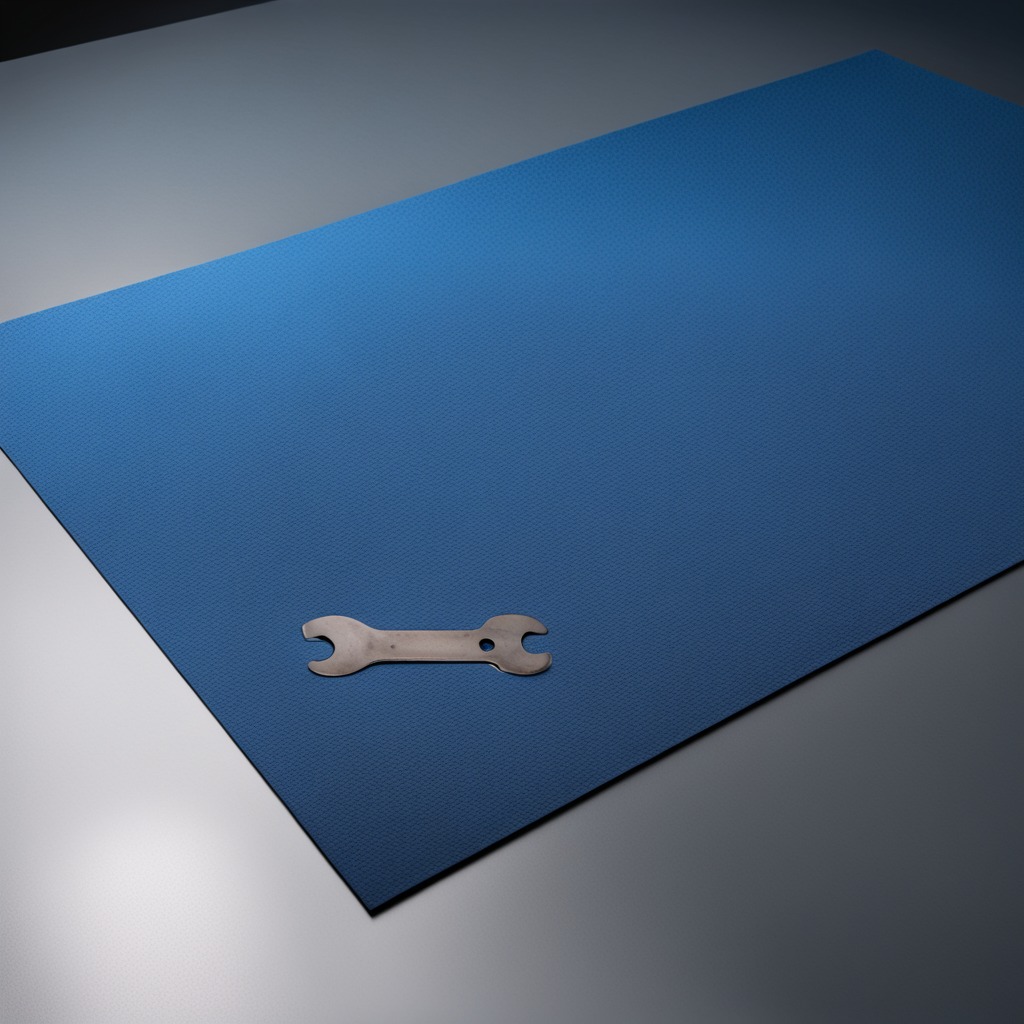
An wrench lies on a clean granite tabletop covered with a blue rubber mat inside a workshop under bright overhead lighting crisp shadows high clarity worn but beneath the mat.